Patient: sex M, age 53
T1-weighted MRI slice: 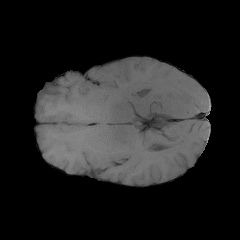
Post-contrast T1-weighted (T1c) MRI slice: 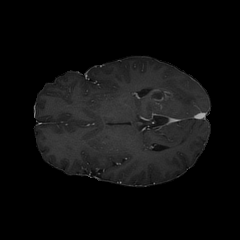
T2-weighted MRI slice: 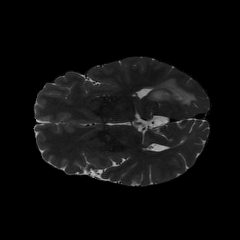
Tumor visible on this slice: yes
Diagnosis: Glioblastoma, IDH-wildtype
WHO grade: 4